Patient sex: F
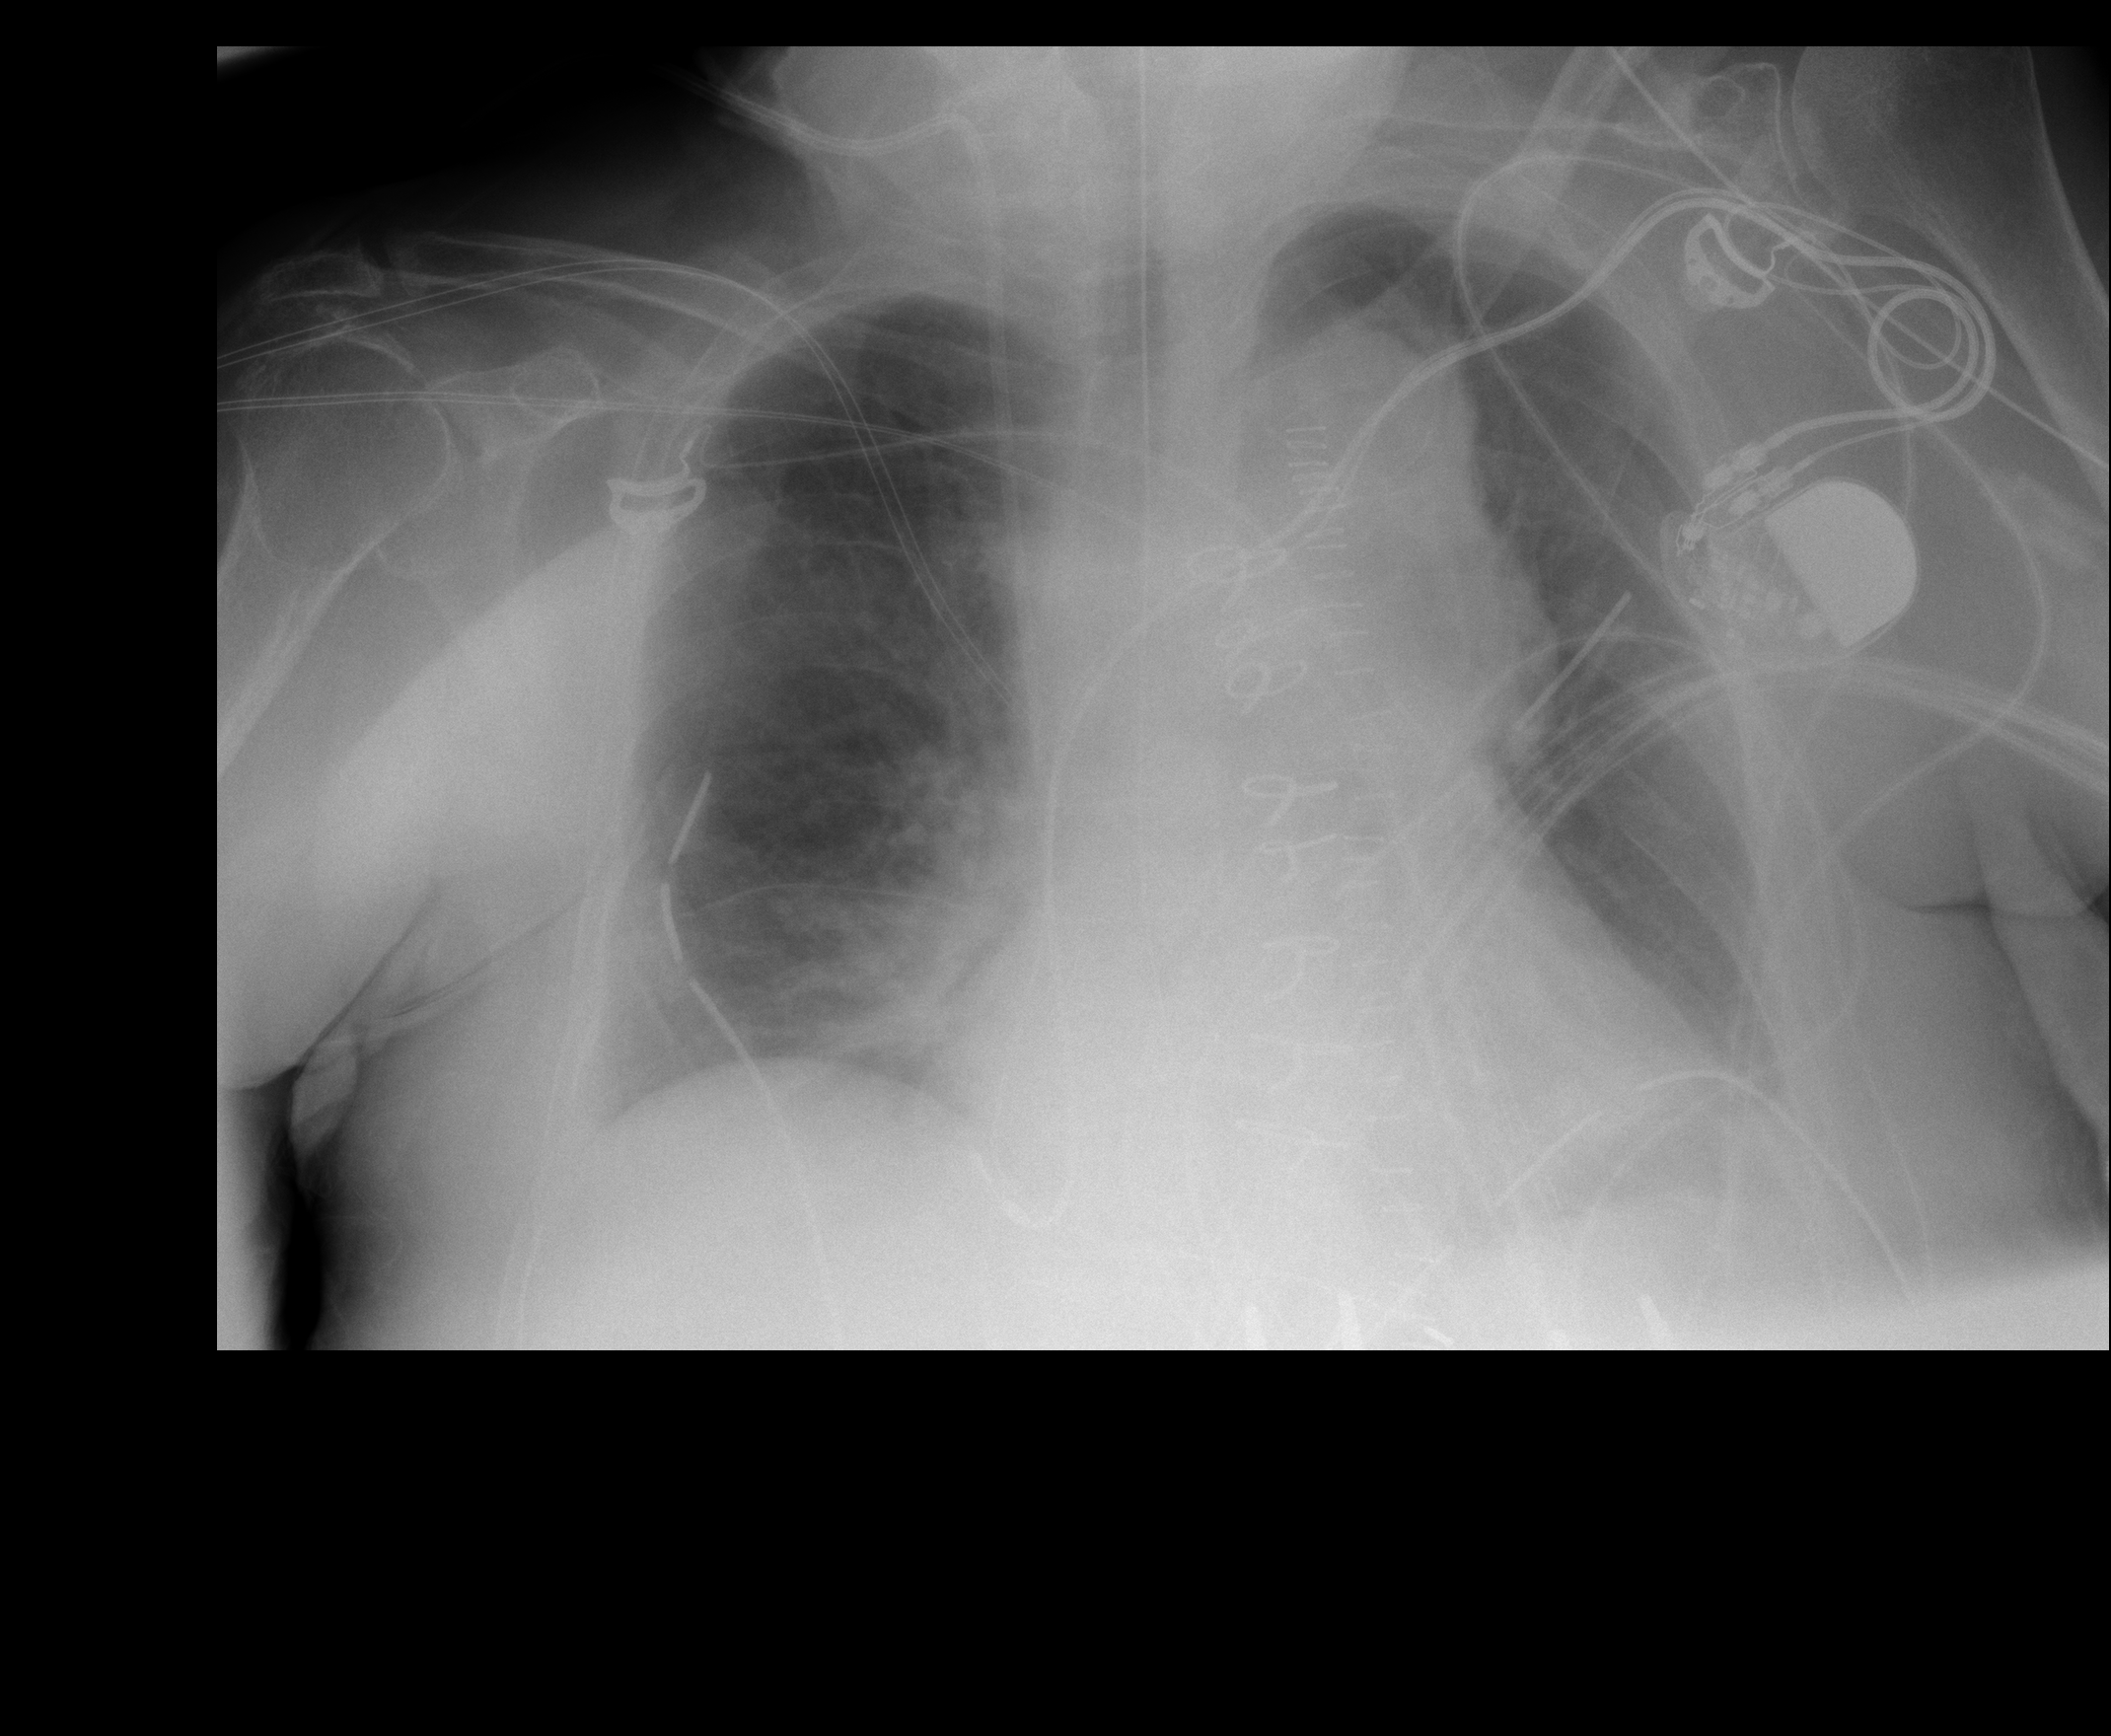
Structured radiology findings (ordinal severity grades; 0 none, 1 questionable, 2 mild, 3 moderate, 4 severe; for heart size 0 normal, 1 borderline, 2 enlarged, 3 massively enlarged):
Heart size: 1
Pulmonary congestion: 3
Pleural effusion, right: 0
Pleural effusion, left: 1
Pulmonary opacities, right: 1
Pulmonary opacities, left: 0
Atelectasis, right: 2
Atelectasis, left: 1